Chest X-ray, AP view. Patient: 27 years old, sex F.
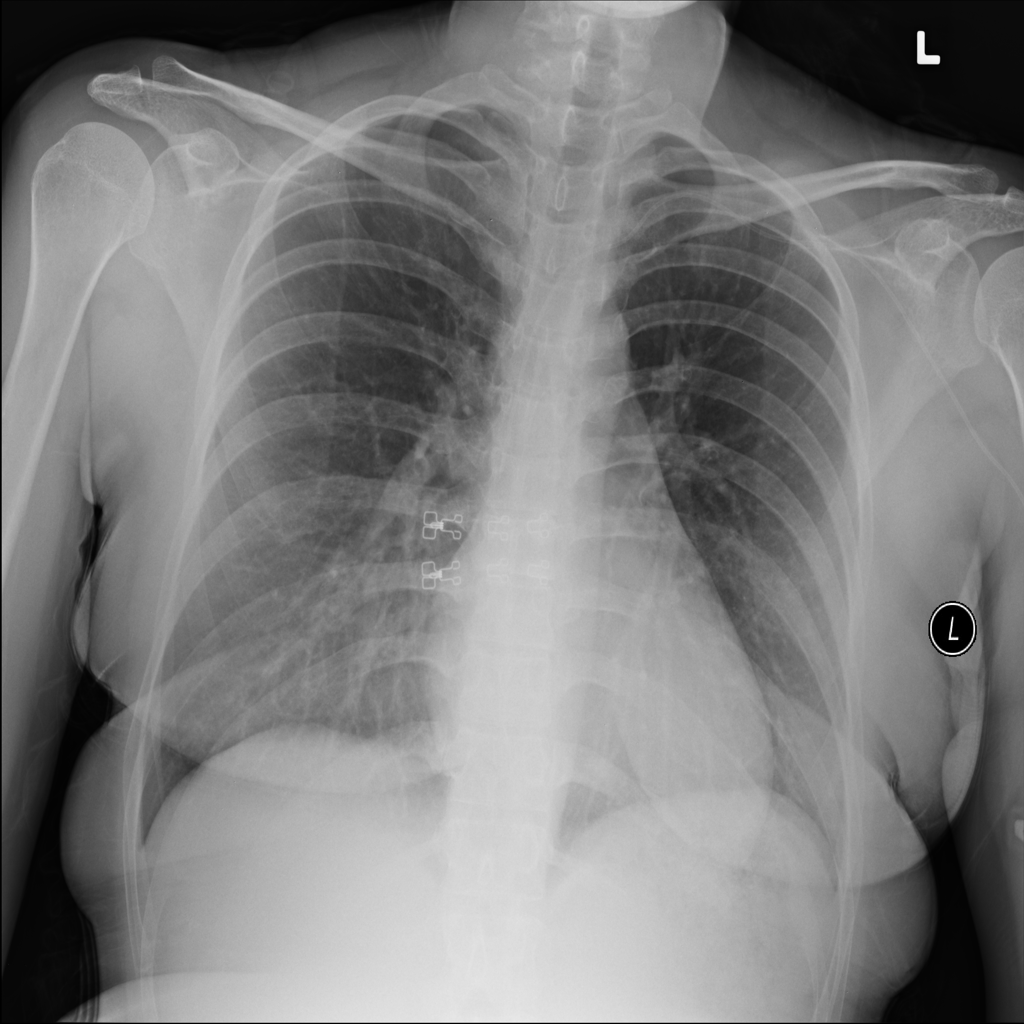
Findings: No Finding